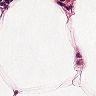
Metastatic tissue present: no